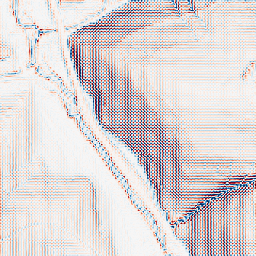
Category: wavelet
Decomposition family: wavelet_dwt
Decomposition parameters: wavelet: haar
level: 2
Upsampling method: bicubic
Upsampling parameters: scale: 2
Upsampling scale: 2